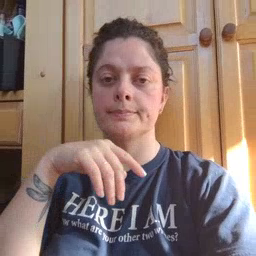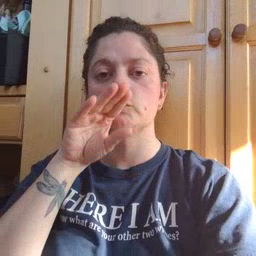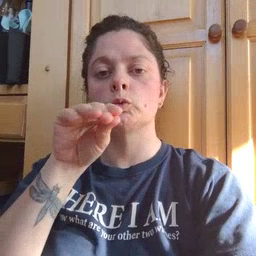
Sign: goose